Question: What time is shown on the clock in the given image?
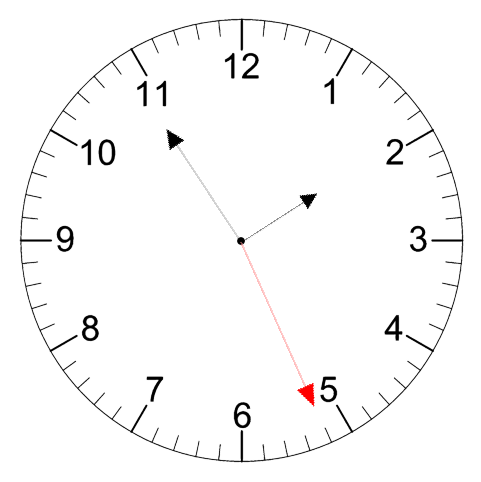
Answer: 01:54:26